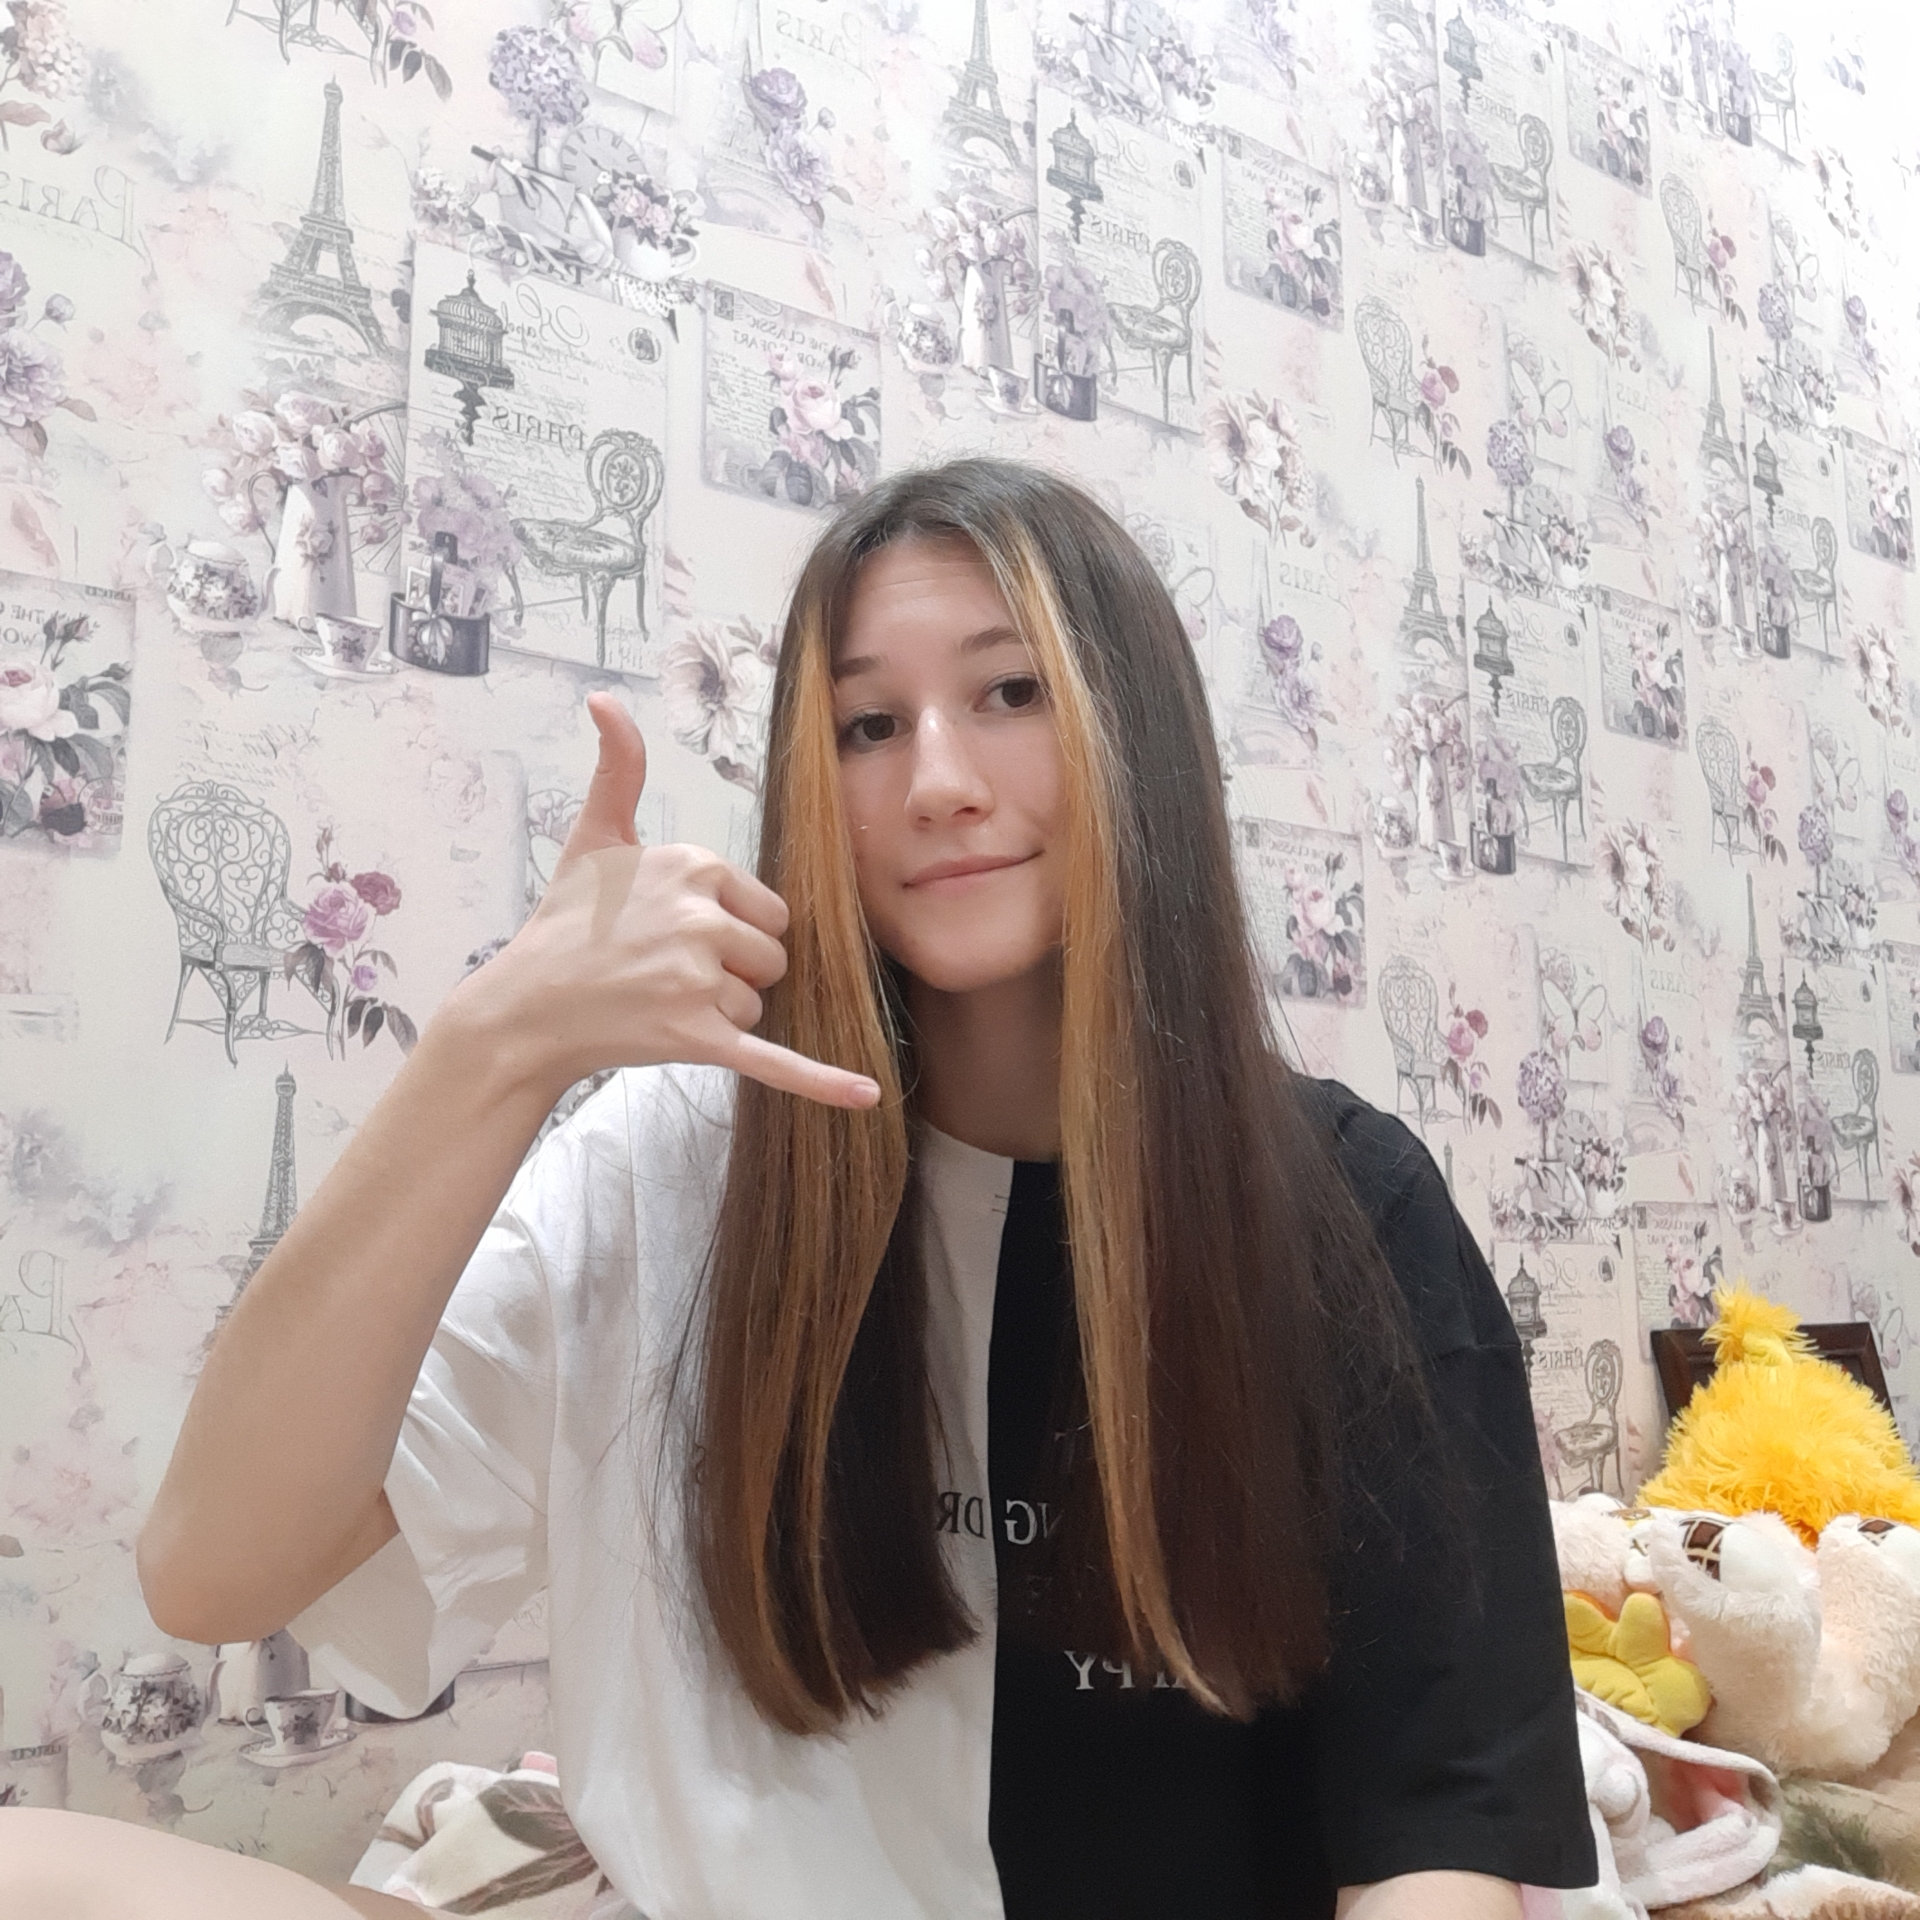
Label: clear